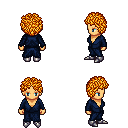
a pixel art fantasy rpg character, female body template, human, tanned skin, blue robe, metal pants, light blonde curly afro hairstyle, metal boots, four views (front, back, left, right), 2x2 character sprite sheet, small pixel art, hard edges, no anti-aliasing